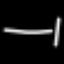
Label: line